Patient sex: F
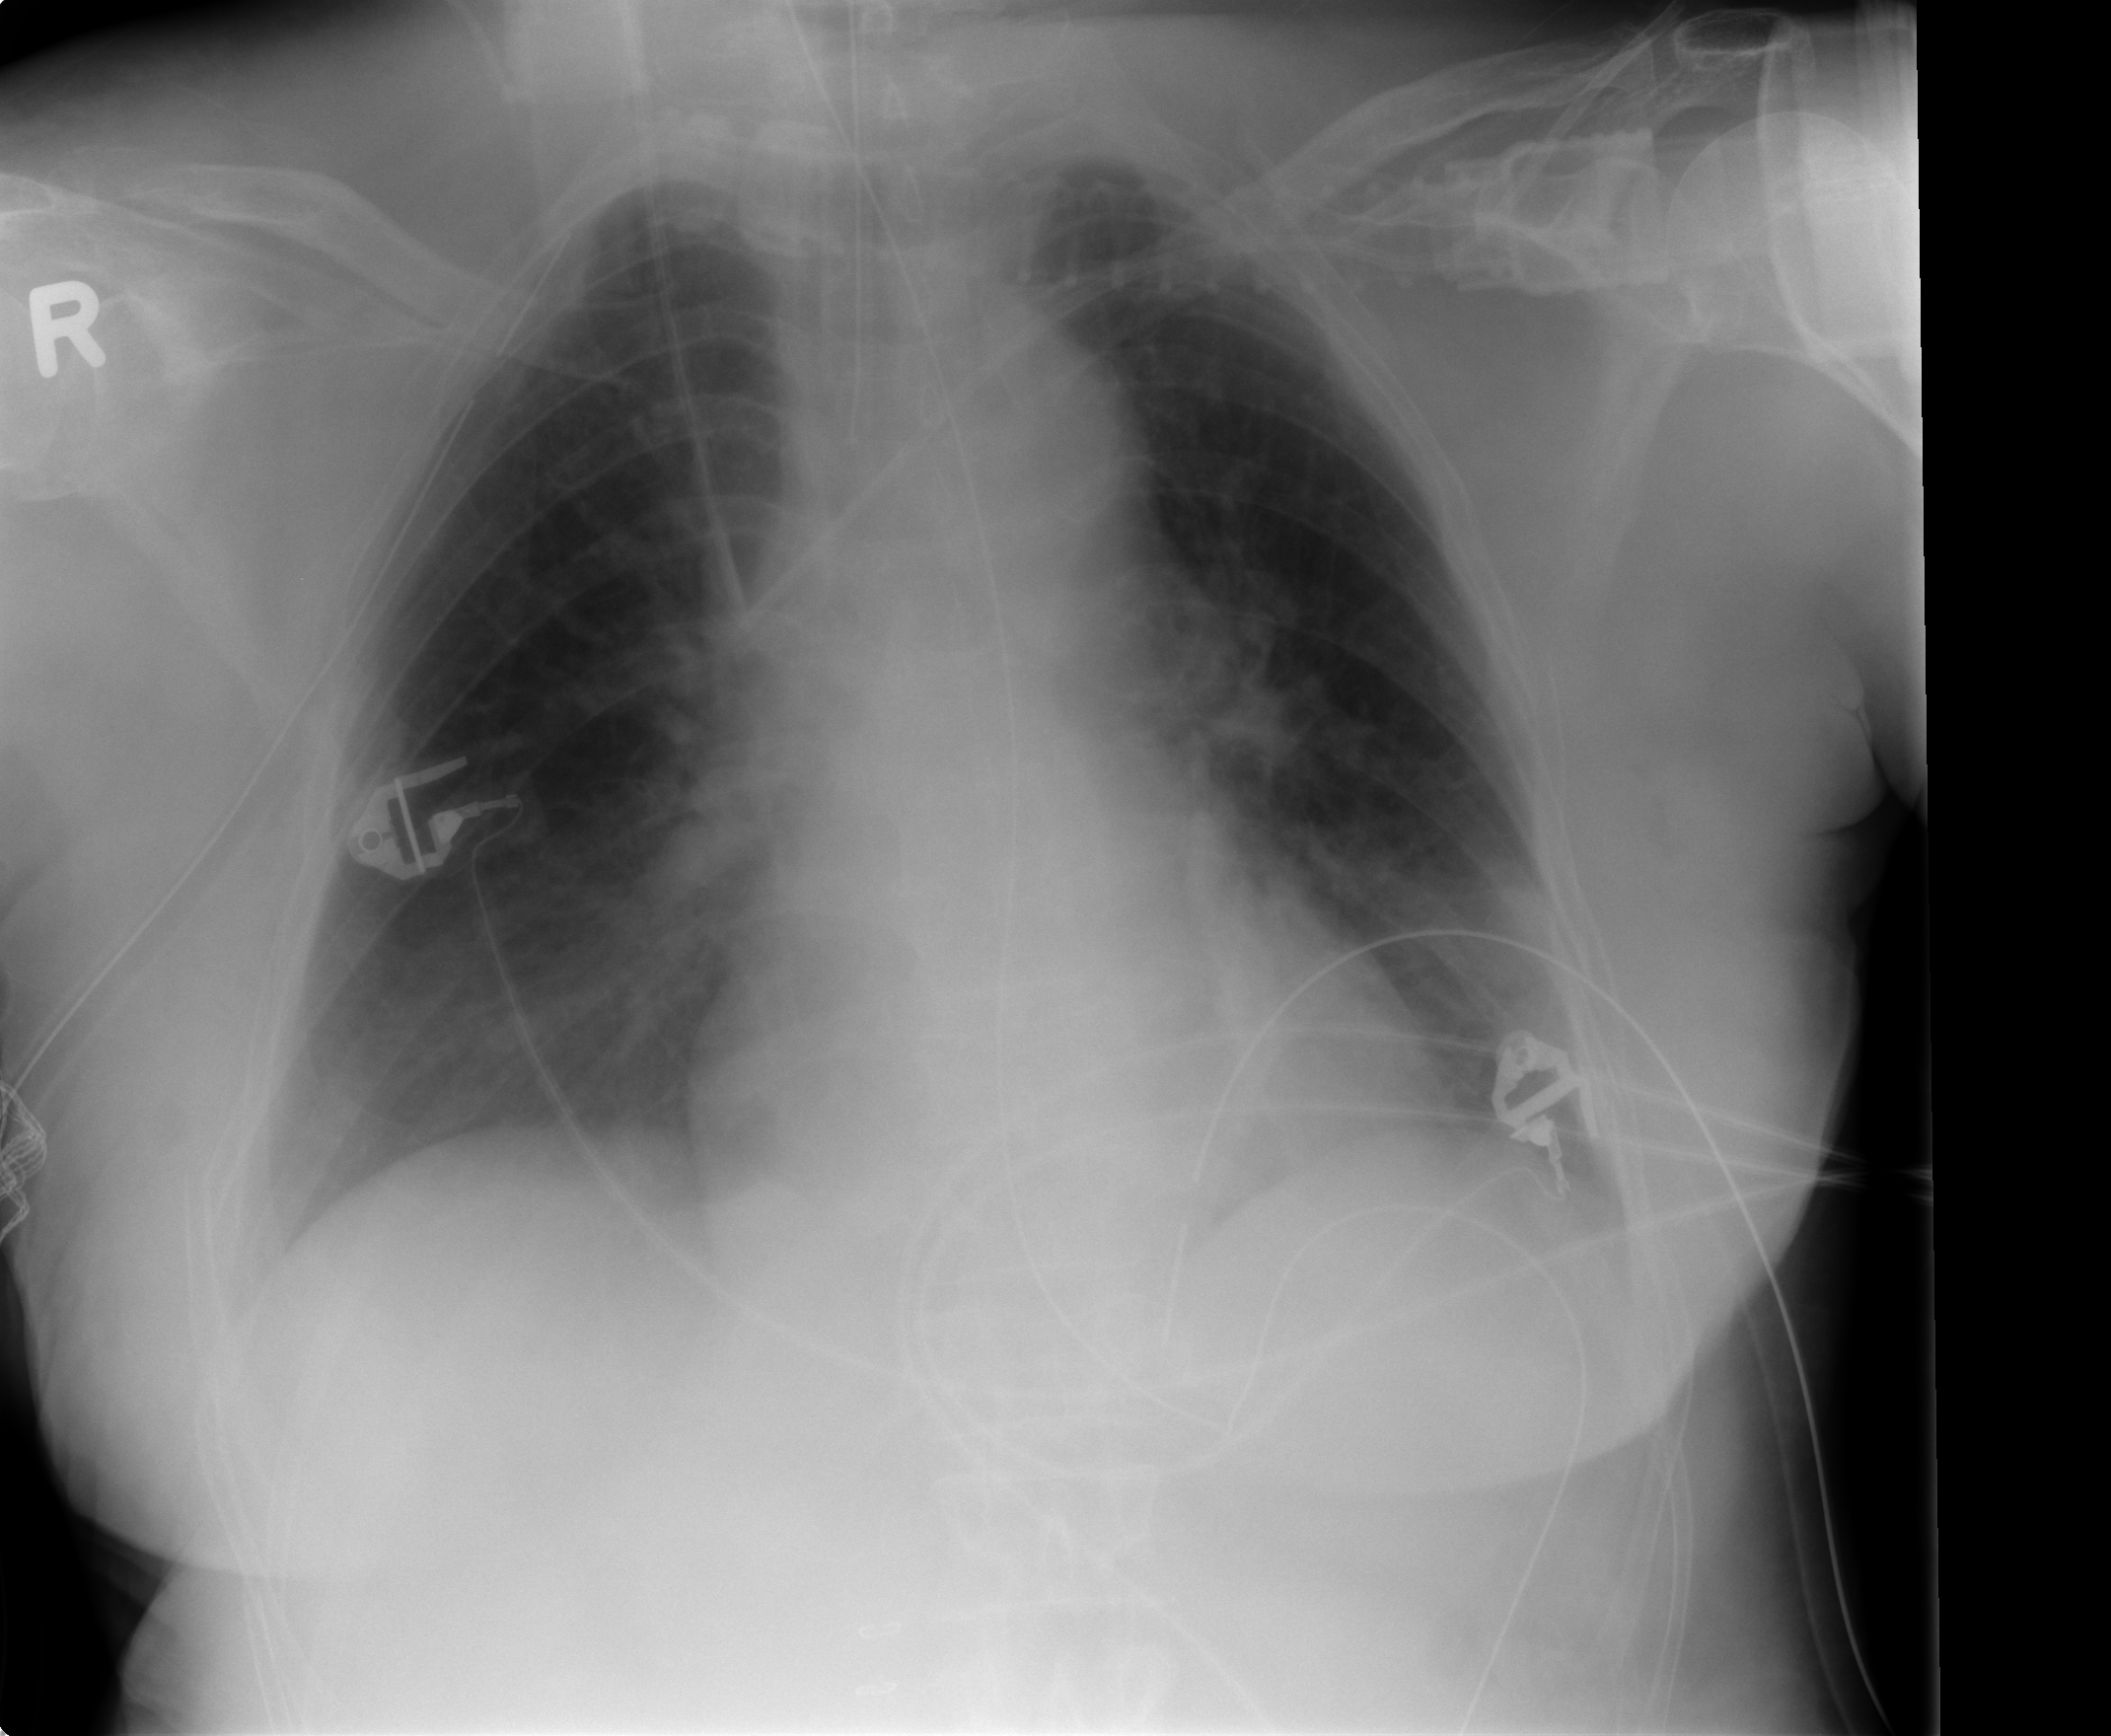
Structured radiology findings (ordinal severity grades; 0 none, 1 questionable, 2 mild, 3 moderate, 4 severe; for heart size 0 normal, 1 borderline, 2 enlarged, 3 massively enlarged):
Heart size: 0
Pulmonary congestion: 0
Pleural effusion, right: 0
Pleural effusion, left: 1
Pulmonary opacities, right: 0
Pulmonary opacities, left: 0
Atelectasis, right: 2
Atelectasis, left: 2